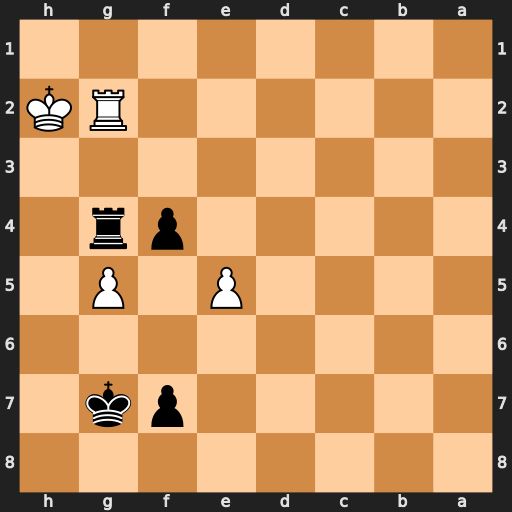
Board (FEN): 8/5pk1/8/4P1P1/5pr1/8/6RK/8
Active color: b
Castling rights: -
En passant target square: -
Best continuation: Rxg2+ Kxg2 Kg6 Kf3 Kxg5